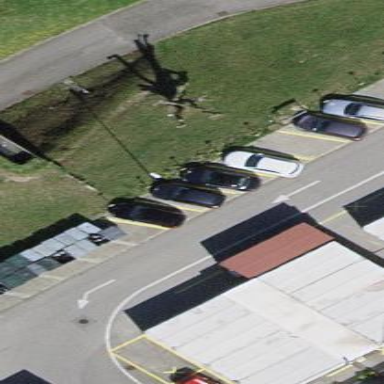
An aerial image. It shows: Street-side parking lot with asphalt surface.